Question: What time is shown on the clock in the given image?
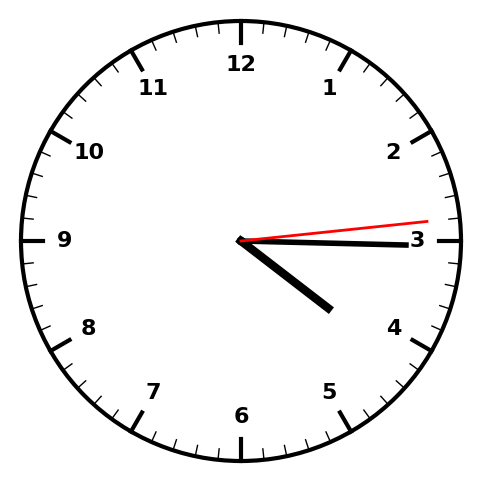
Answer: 04:15:14